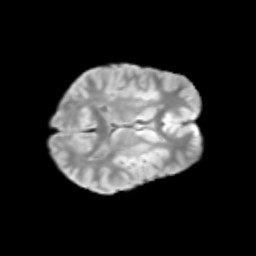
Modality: T2w
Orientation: axial
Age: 11
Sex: male
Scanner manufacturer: siemens
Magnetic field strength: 3 T
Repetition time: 3.8 s
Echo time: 0.07 s